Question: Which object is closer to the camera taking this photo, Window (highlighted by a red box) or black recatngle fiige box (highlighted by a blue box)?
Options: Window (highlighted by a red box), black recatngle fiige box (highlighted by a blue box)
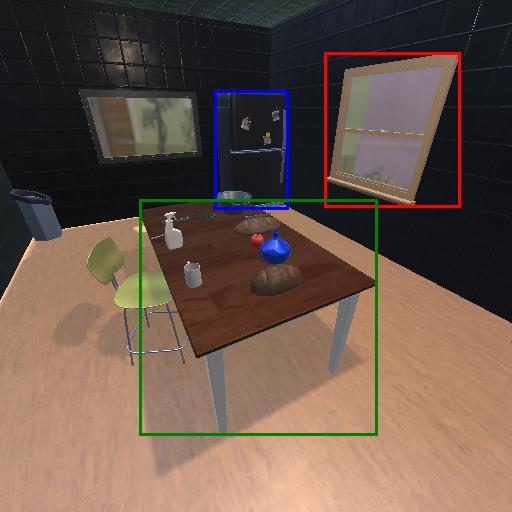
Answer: Window (highlighted by a red box)